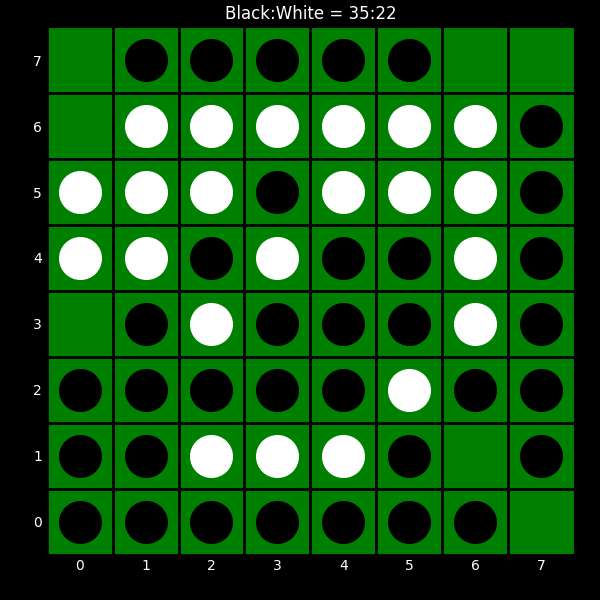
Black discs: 35
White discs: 22